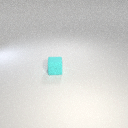
small cyan rubber cube